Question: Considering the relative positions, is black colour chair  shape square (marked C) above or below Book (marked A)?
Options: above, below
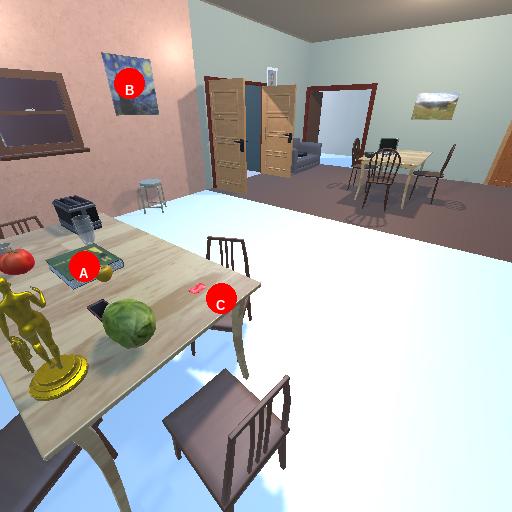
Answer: above